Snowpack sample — Snodgrass Mountain, Crested Butte, Colorado (2/4/25, 12:06 PM MST)
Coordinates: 38.923, -106.968
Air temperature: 35 °F
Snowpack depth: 80 cm
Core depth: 80 cm
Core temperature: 32 °F
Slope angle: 14°, slope face: 78°
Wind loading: low
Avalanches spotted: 0
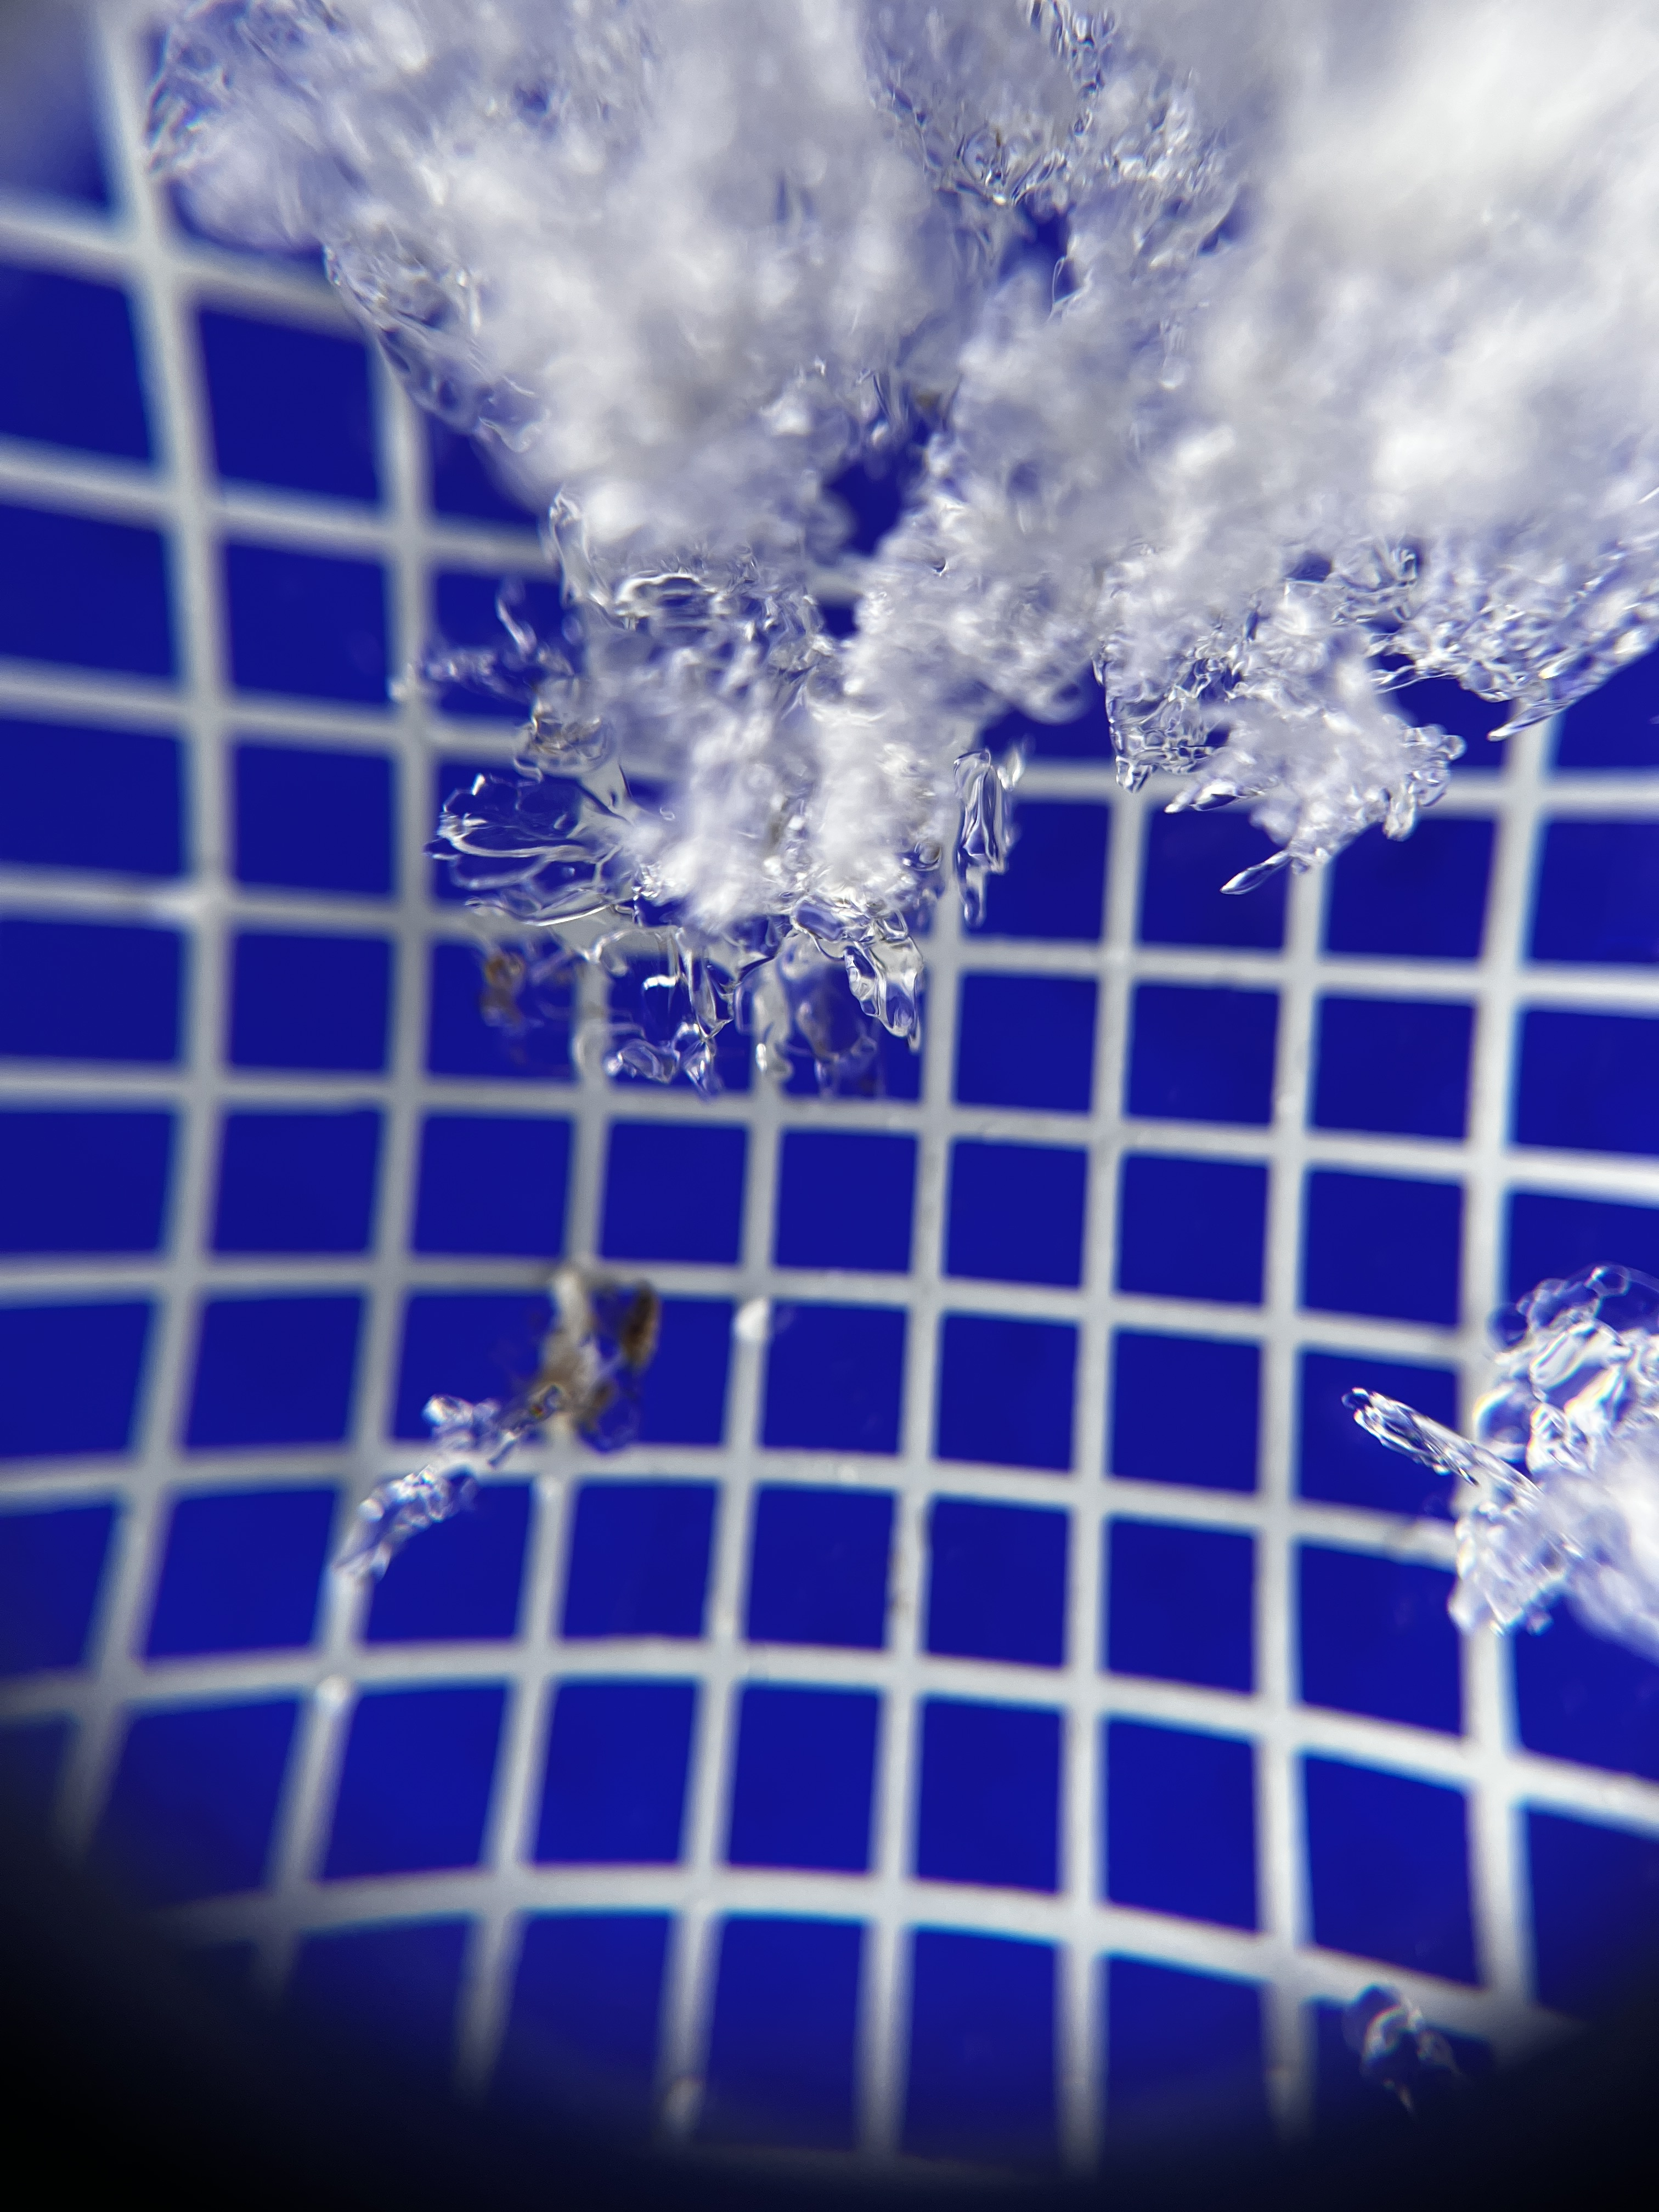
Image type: magnified_profile
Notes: No avalanches nearby, unusually warm weather for the last month reported by residents, Collected 25 yards from treeline